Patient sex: F
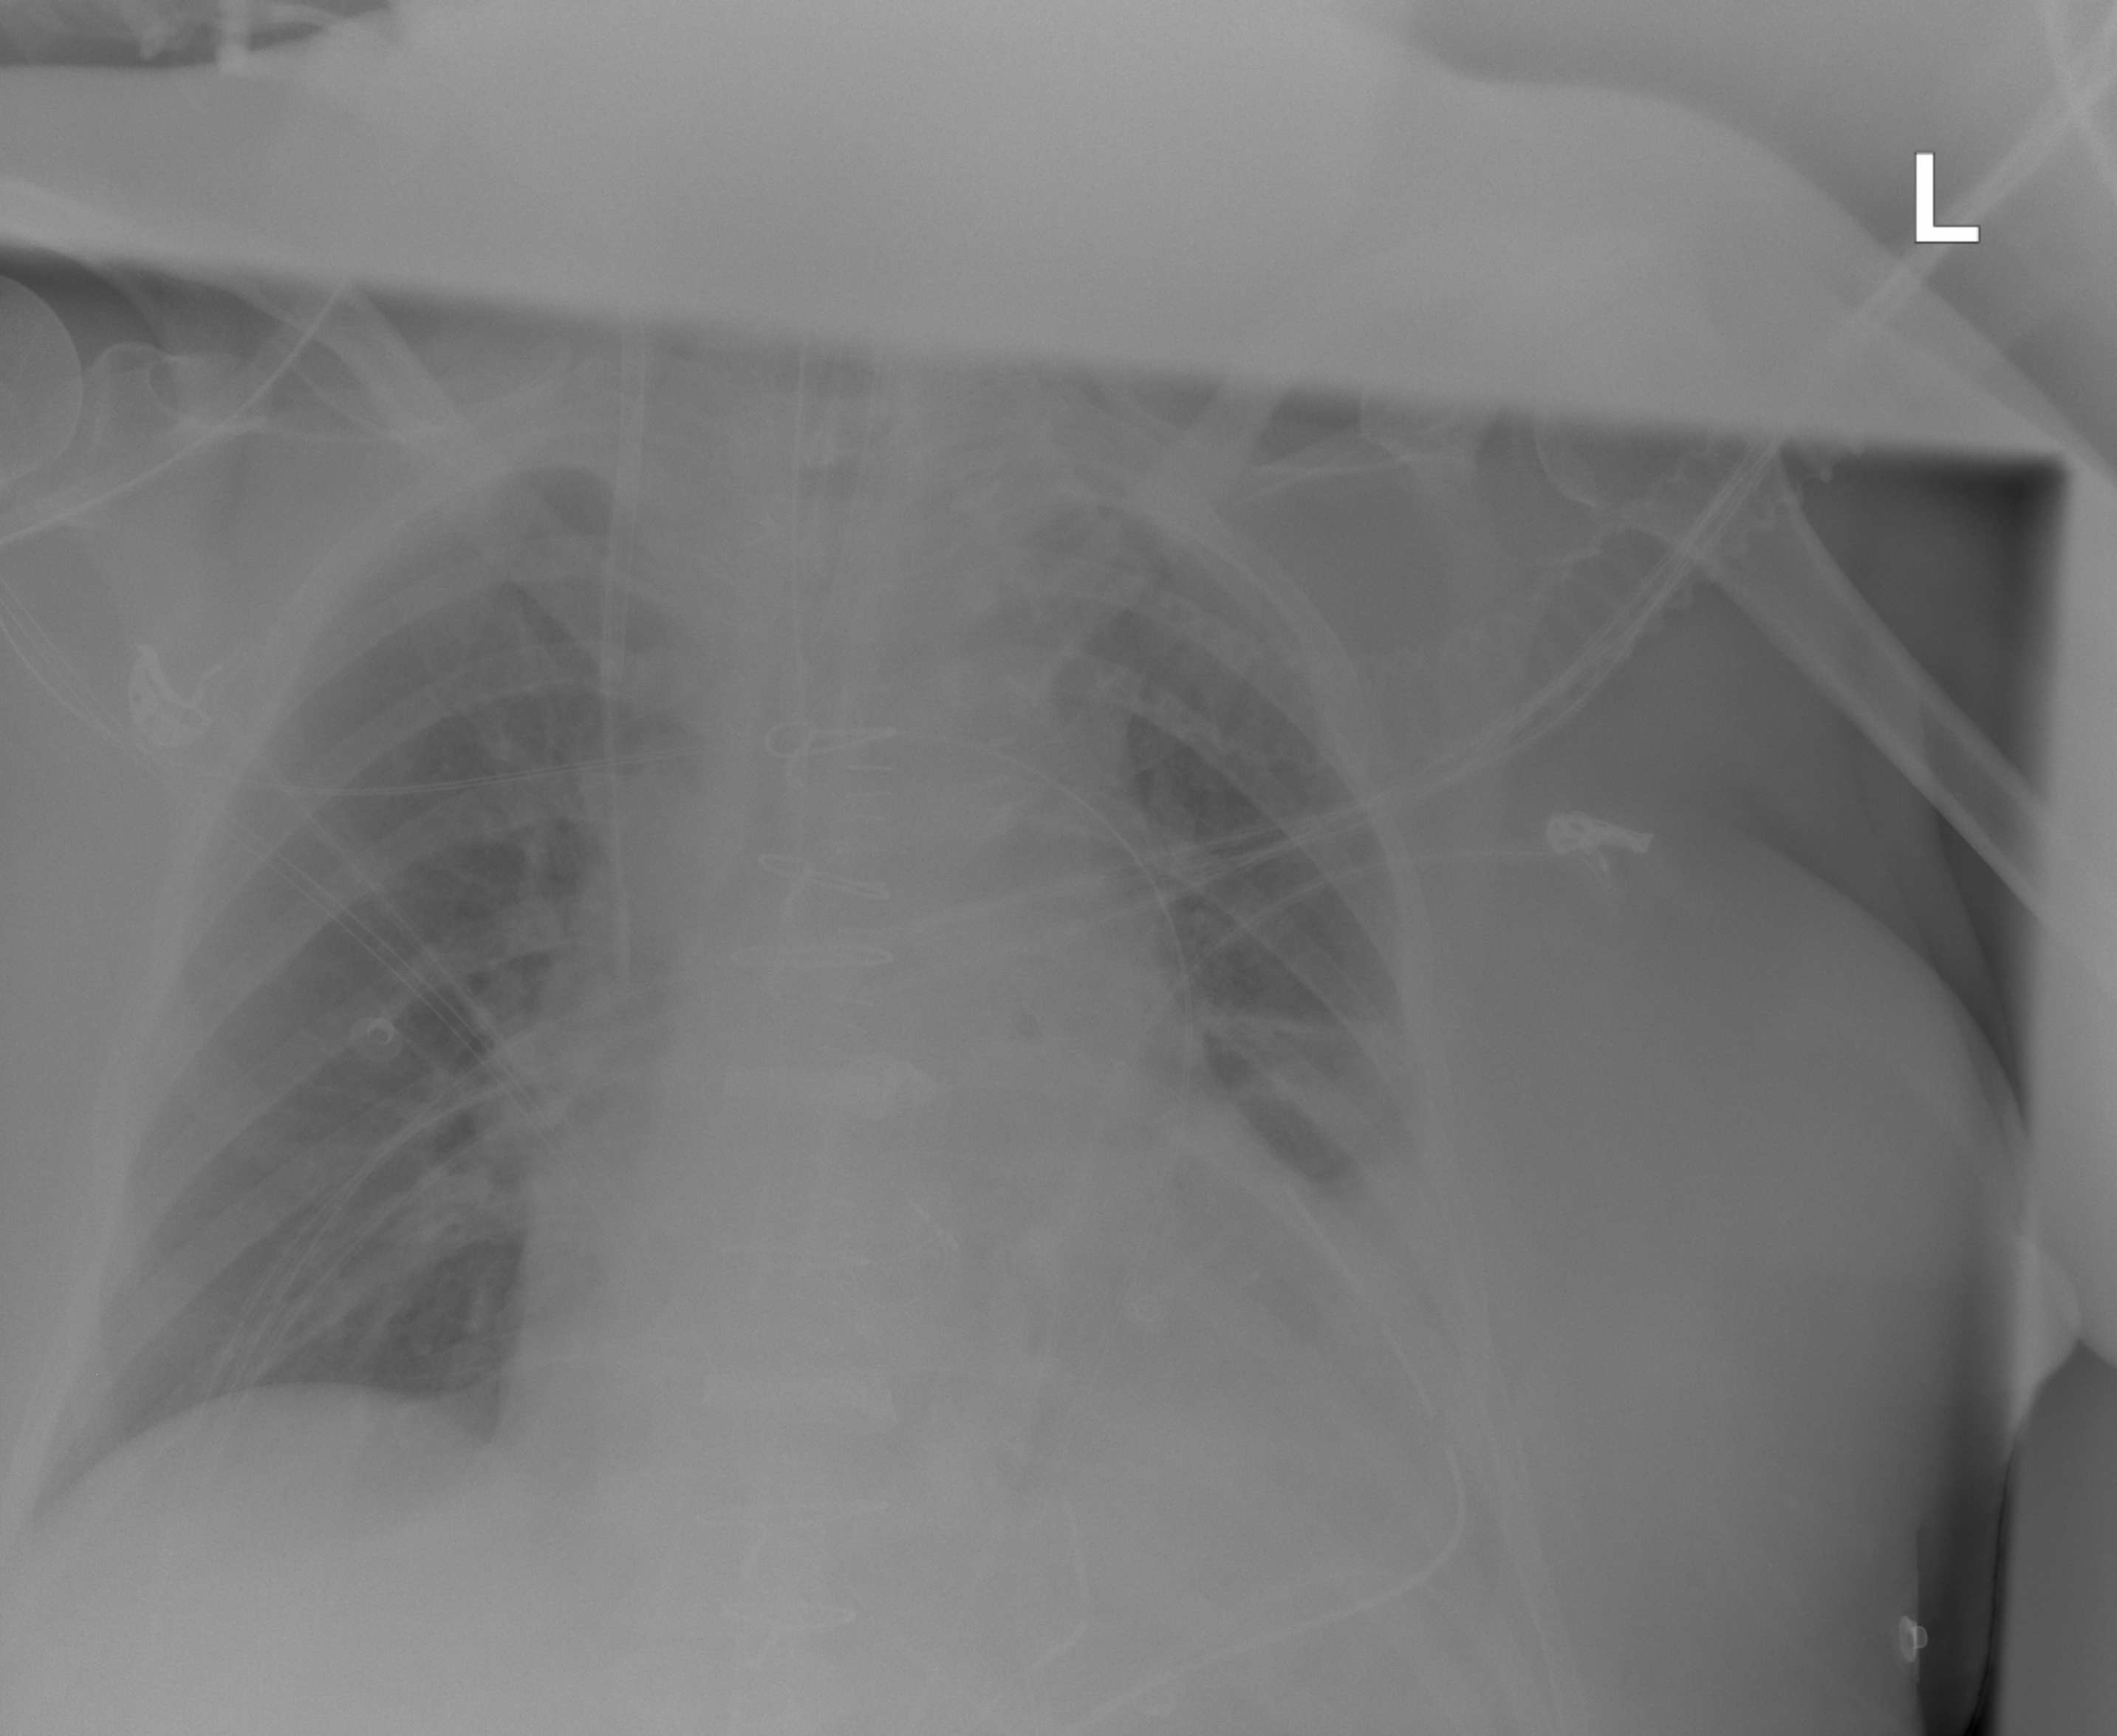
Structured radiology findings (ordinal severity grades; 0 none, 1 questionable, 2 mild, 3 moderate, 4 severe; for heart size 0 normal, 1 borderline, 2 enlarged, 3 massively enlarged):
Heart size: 2
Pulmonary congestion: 0
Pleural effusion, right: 0
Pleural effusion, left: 2
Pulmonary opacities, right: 0
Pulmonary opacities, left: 0
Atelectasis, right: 0
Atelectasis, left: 2